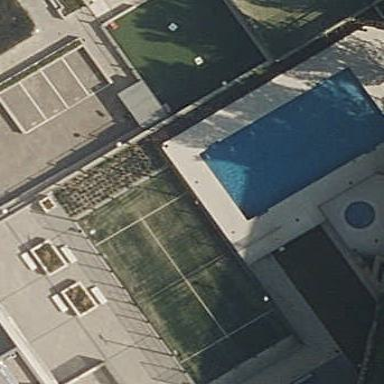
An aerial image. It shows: Swimming pool located in leisure land.